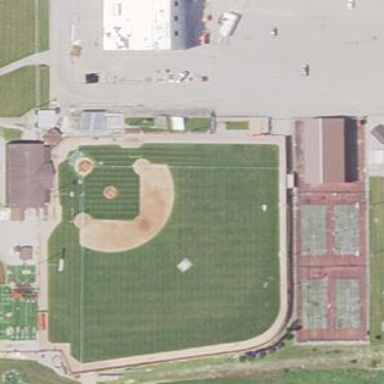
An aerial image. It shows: Baseball pitch for leisure land.